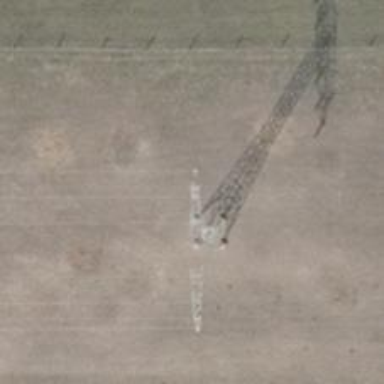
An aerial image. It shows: Power line in the image.